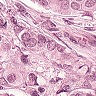
Metastatic tissue present: yes